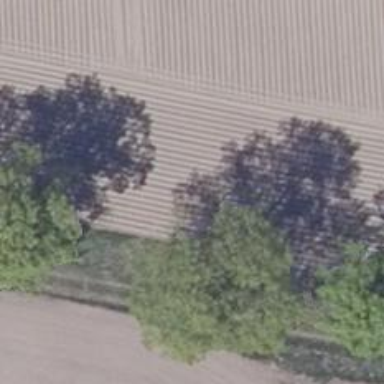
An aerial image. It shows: Row of trees in natural setting.